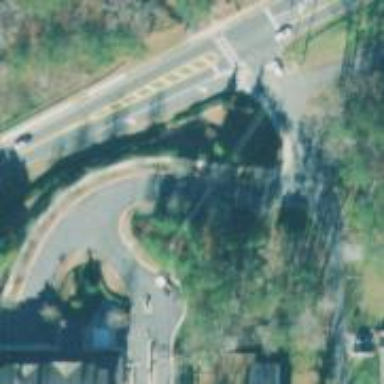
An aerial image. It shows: Footway along the road.